Question: I have a list of thumbnails with links and images, so when the user hover an 'li' element, it's height becomes 100%, but the problem it works in Chrome for some odd reason. I don't understand why in Chrome the hovered 'li' width doesn't adjust to its "new" size.
Also, this problem occurs only on ':hover'. but not, lets say, with ':nth-child'
<URL>

## Update: problem continues...
See my solution in the answers, BUT the problem continues..I've zoom in with the mouse and you will see it happening..note that number of images can be huge.
## Update 2:
Force a redraw every mousehweel event fires...
'thumbs.hide().show(0);'
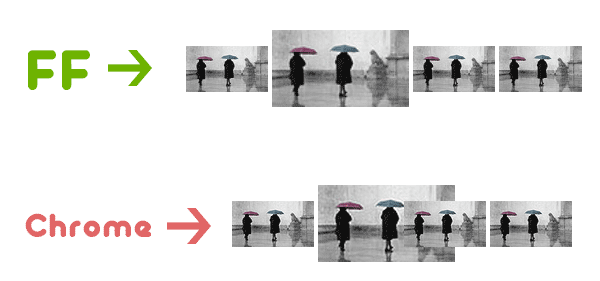
Answer: My solution: <URL>
The idea is to trick Chrome to re-calculate the width, by giving the image a new height that is the same on the 'li:hover' state. BUT this isn't enough for Chrome. transitions must also be applied on the 'img'. This is all voodoo coding, but this is the least-ugly solution I could come up with:
'''
ul{ list-style:none; display:inline-block; height:80px; white-space:pre; width:100%; }
li{ display:inline-block; vertical-align:middle; height:60%; -webkit-transition:.2s; transition:.2s; }
li:hover{ height:100%; }
li a{ height:100%; padding:0 2px; display:block; }
li a img{ height:96%; -webkit-transition:.2s; transition:.2s; }
li:hover a img{ min-height:96%; }
'''